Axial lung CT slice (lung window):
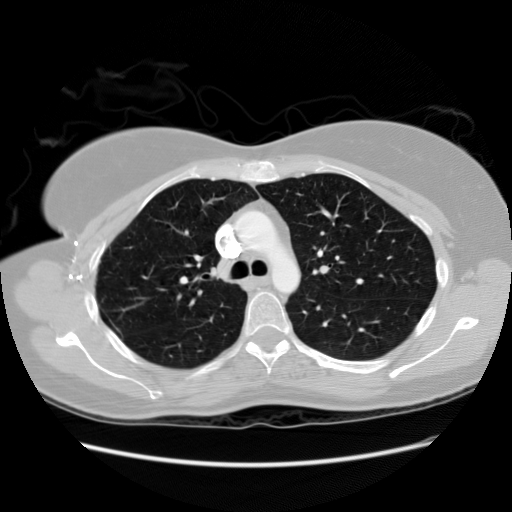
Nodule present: no